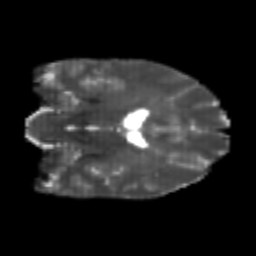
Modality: T2w
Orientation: coronal
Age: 20
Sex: male
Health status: healthy
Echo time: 0.074 s